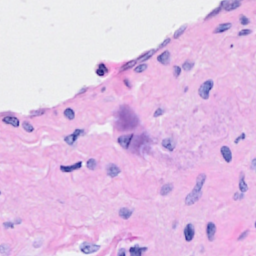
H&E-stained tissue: Breast